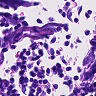
Metastatic tissue present: no